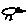
Label: bird